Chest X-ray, PA view. Patient: 69 years old, sex M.
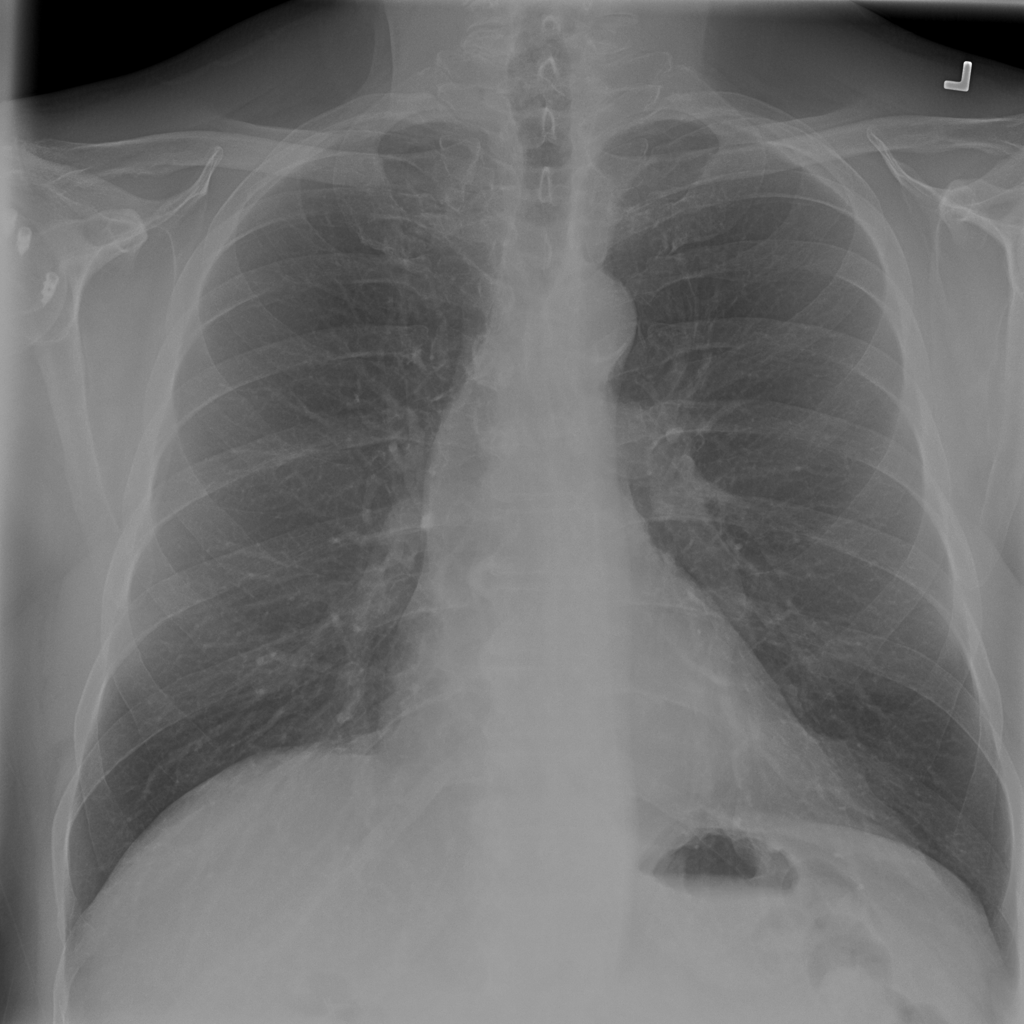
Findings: No Finding